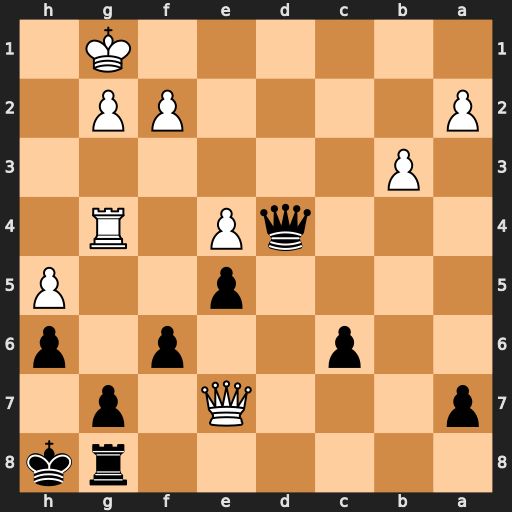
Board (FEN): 6rk/p3Q1p1/2p2p1p/4p2P/3qP1R1/1P6/P4PP1/6K1
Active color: b
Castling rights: -
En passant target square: -
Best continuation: Qd1+ Kh2 Qxg4